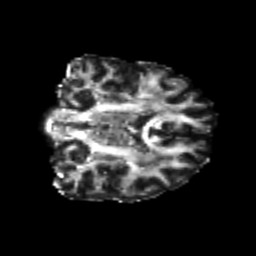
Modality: FA
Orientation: coronal
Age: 23
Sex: male
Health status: healthy
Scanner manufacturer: philips
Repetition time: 7.388 s
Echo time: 0.08599 s